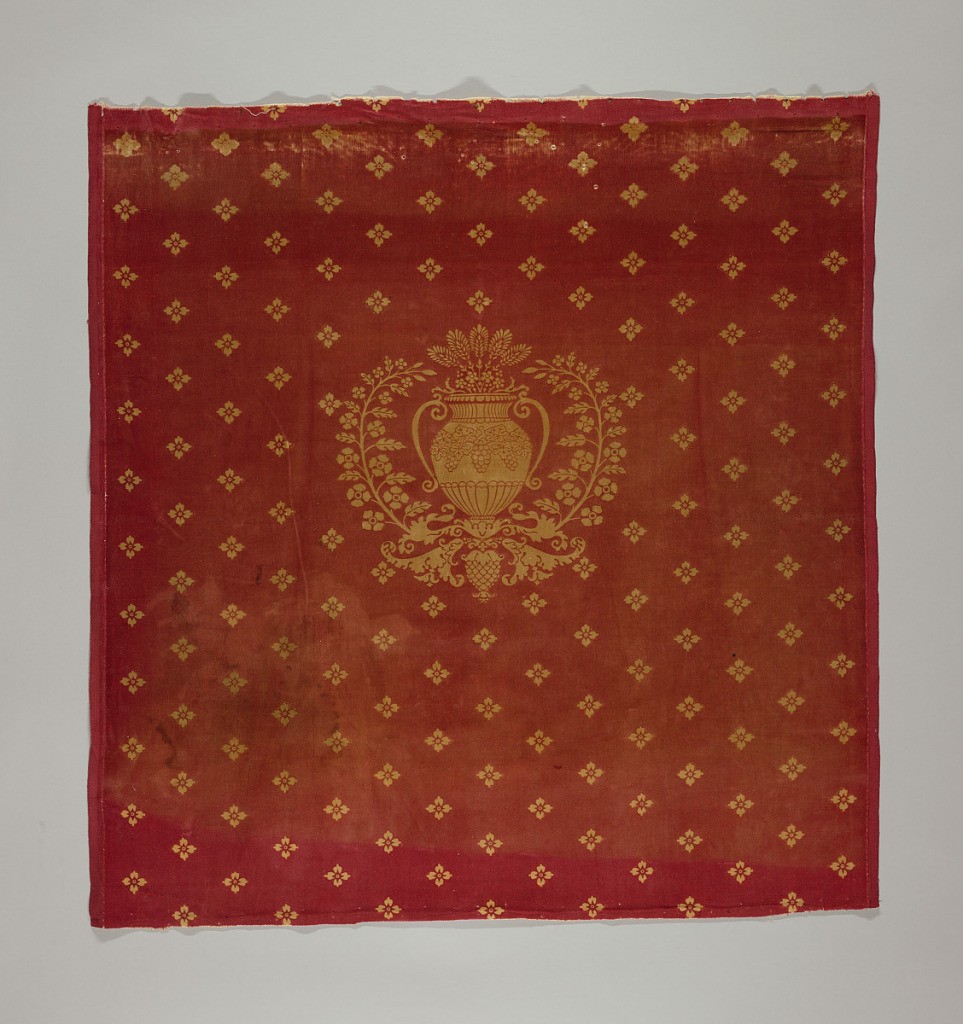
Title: Textile
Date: early 19th century
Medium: cotton Technique: block print on velveteen (2/2 twill with supplementary weft).
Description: An urn surrounded by branches in a field of small rosettes.The red was printed on a yellow ground.